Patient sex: F
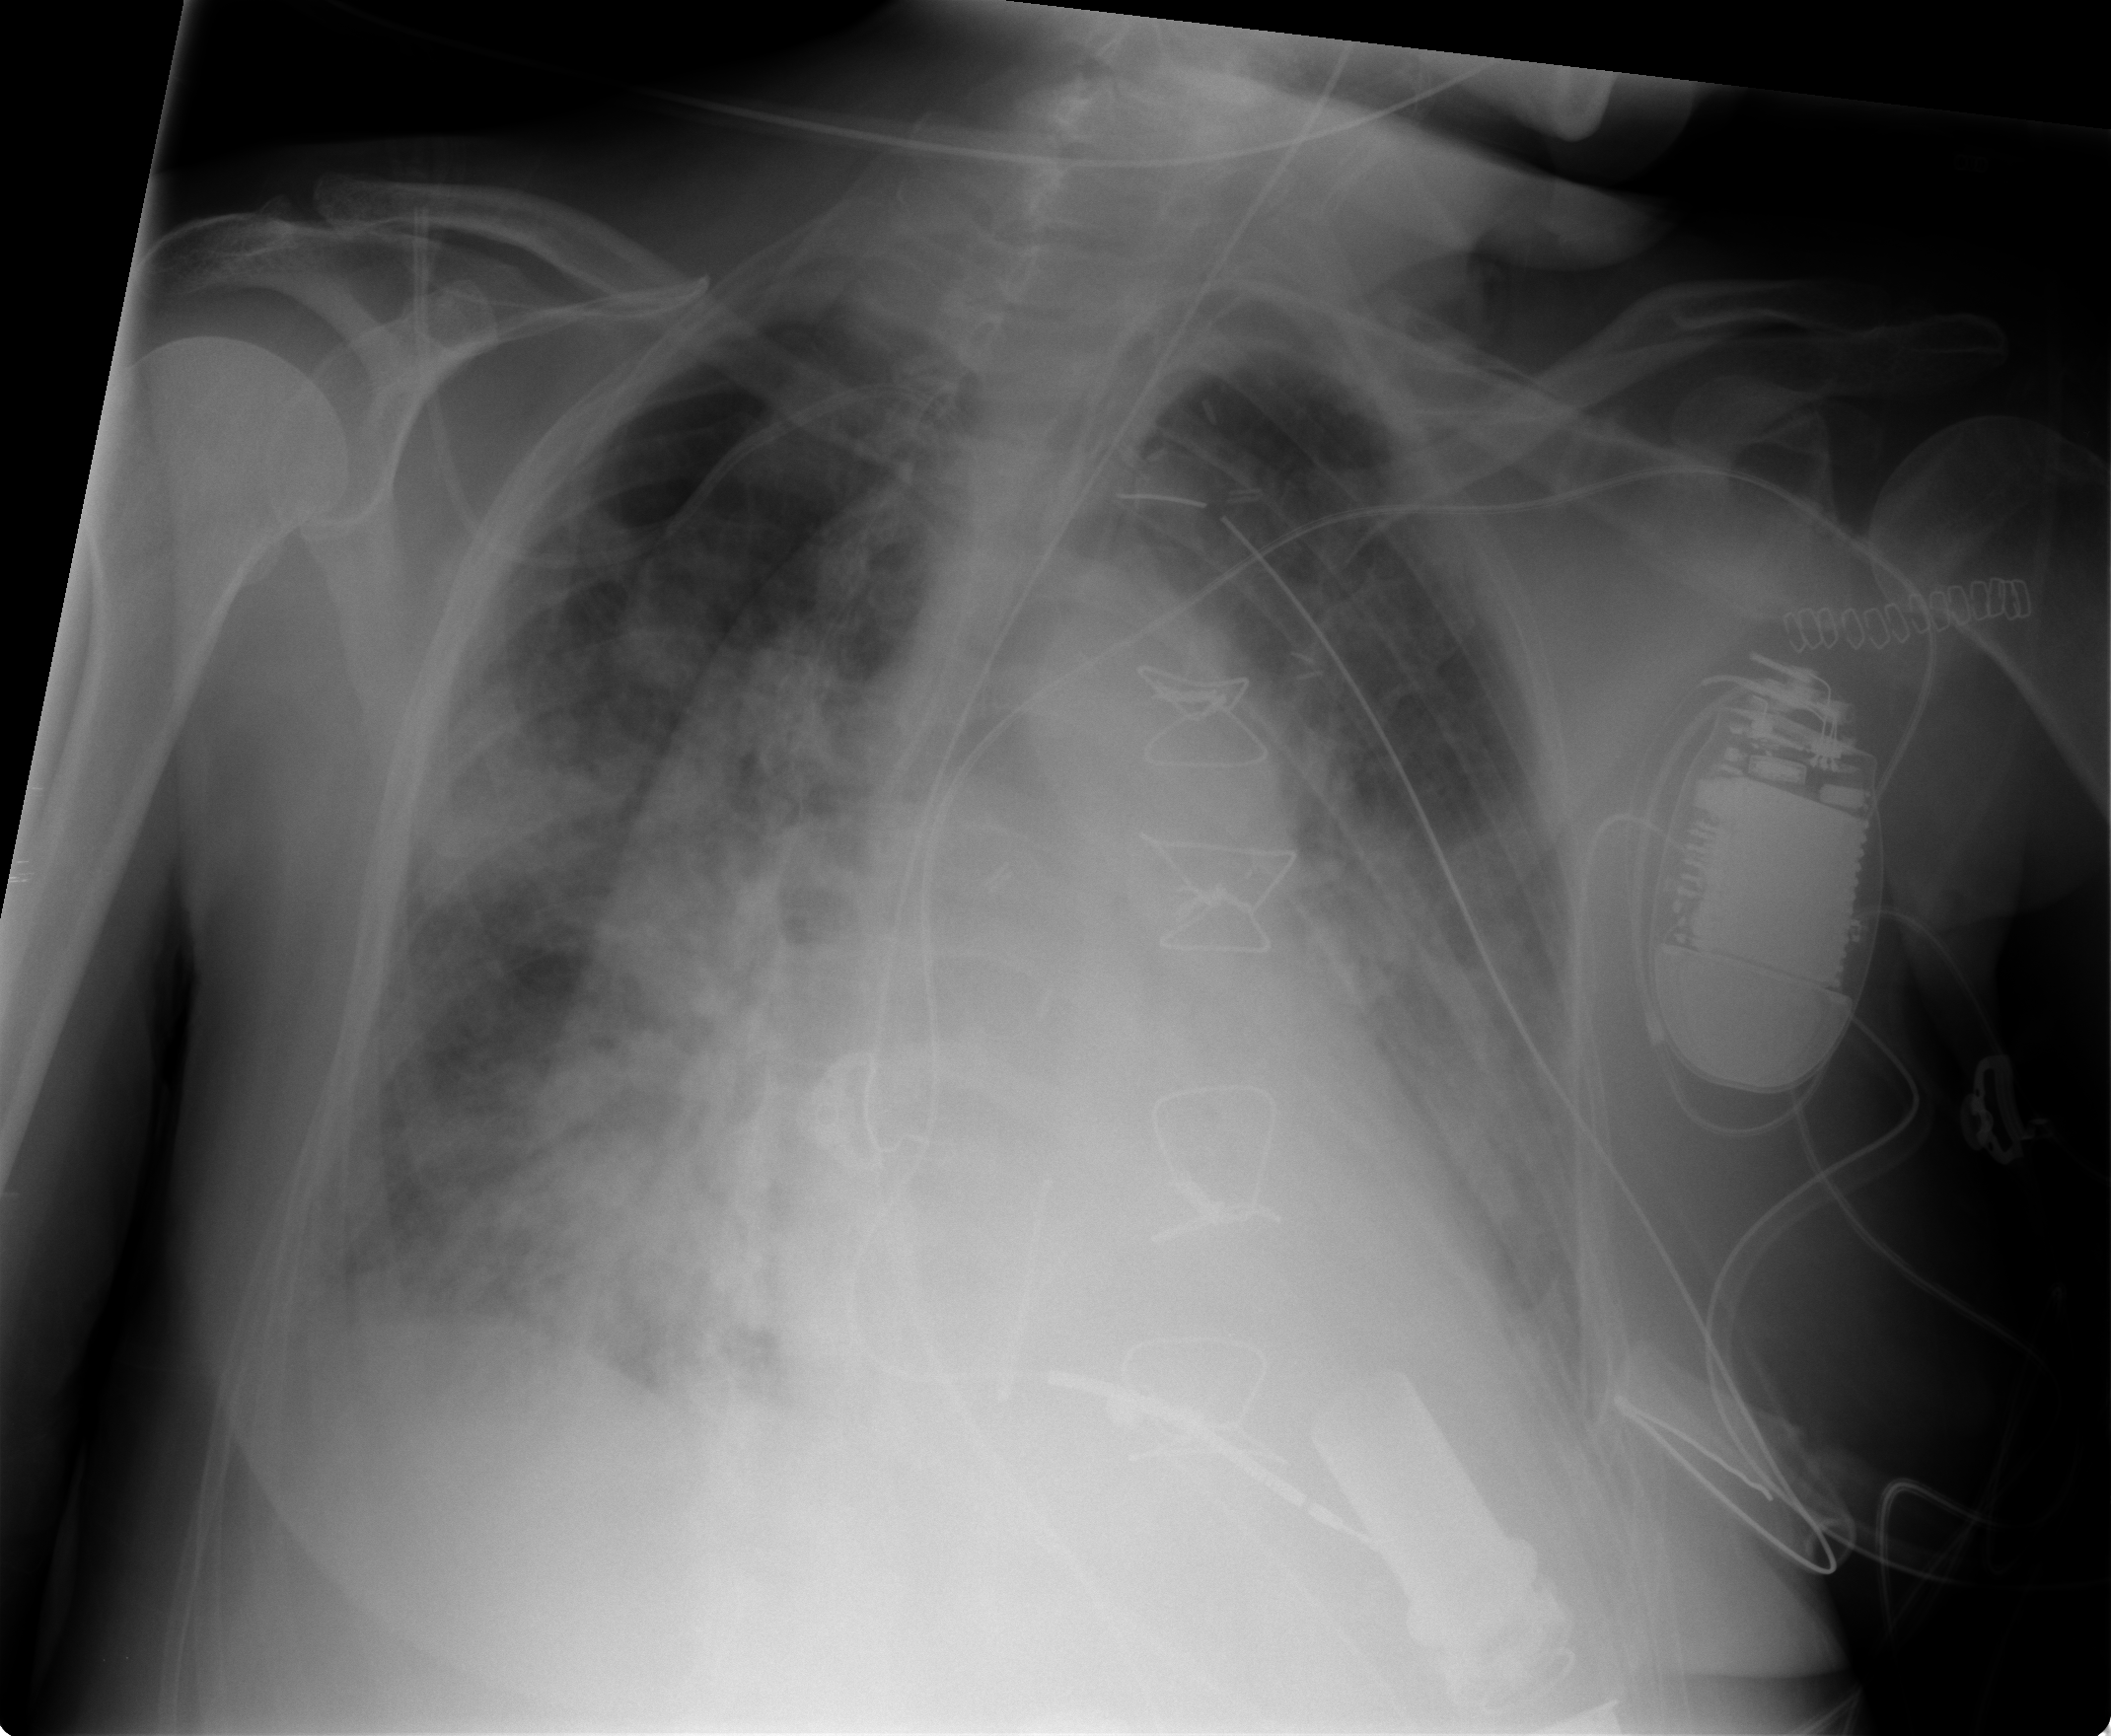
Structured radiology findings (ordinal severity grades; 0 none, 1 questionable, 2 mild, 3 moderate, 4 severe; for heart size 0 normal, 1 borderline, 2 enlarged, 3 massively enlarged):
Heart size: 2
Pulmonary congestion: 2
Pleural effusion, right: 1
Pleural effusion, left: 2
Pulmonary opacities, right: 3
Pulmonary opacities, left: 3
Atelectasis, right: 2
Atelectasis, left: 2